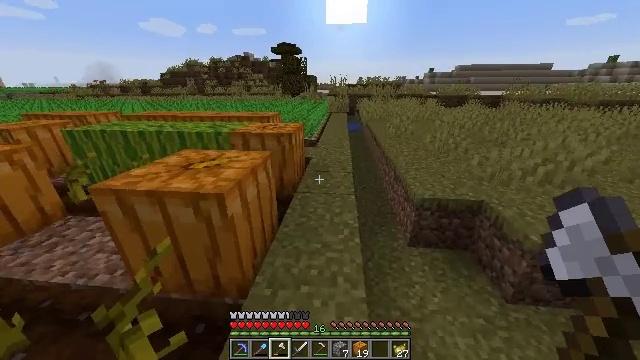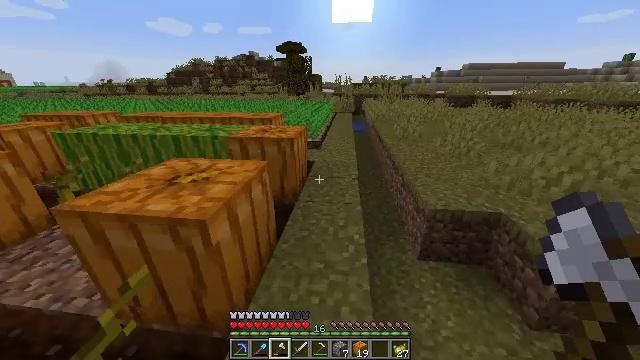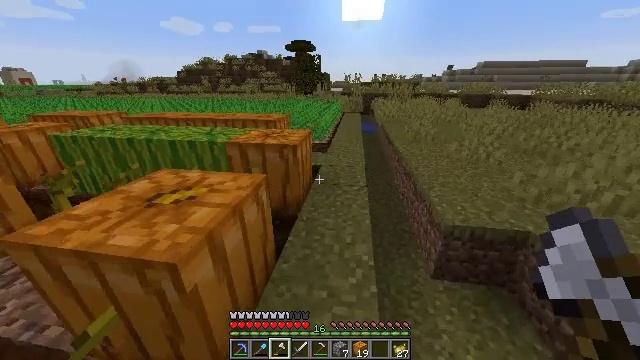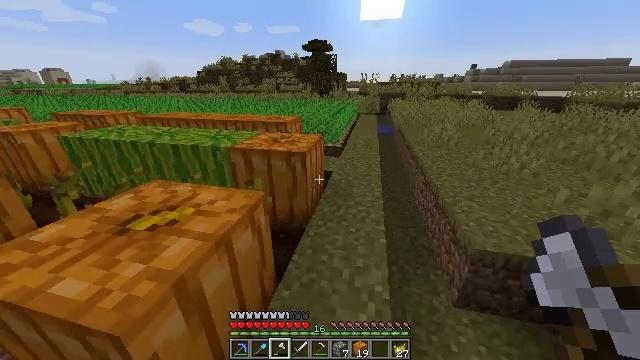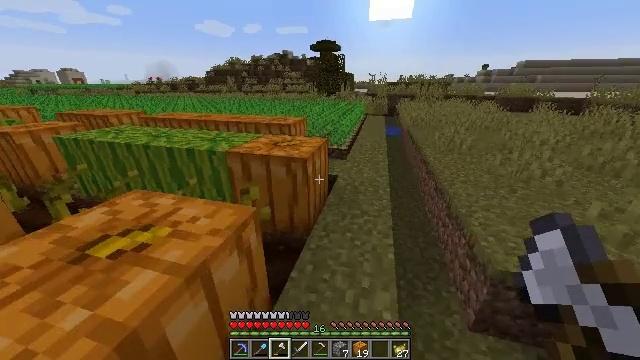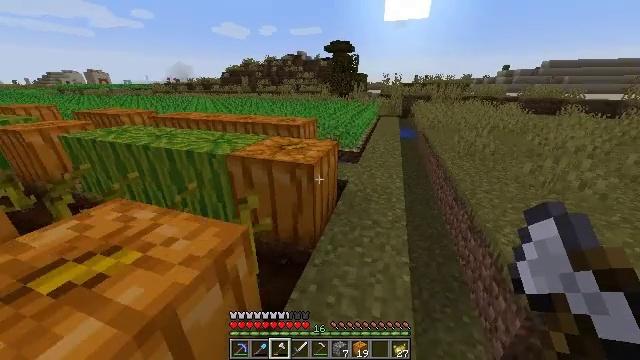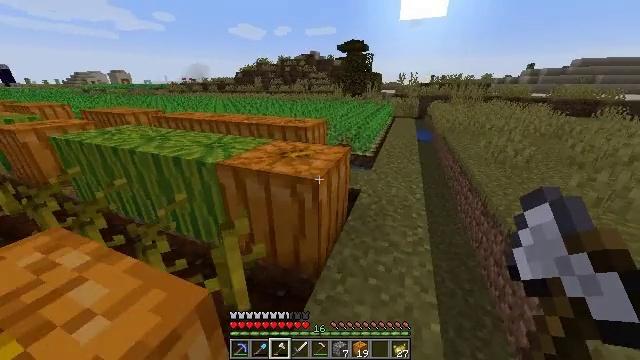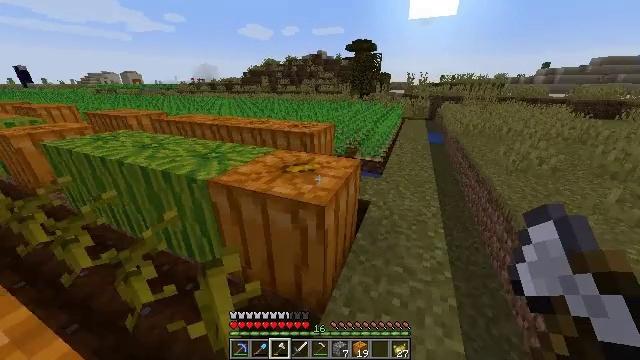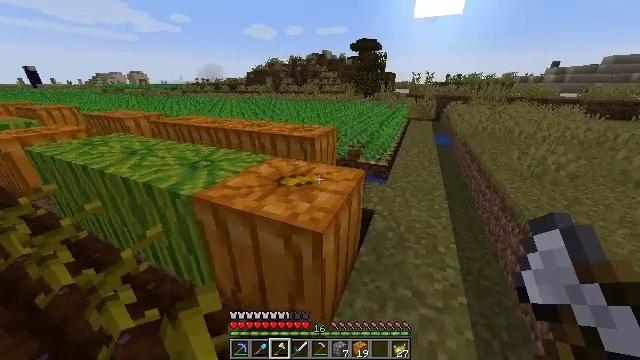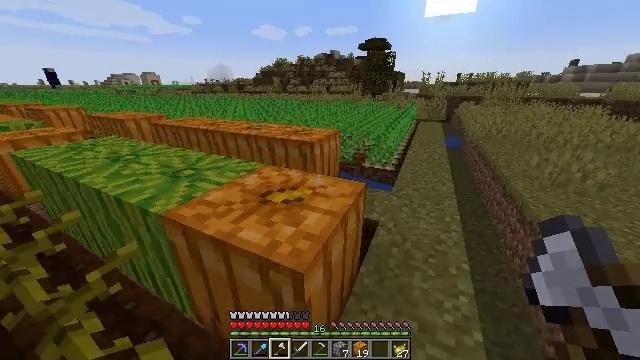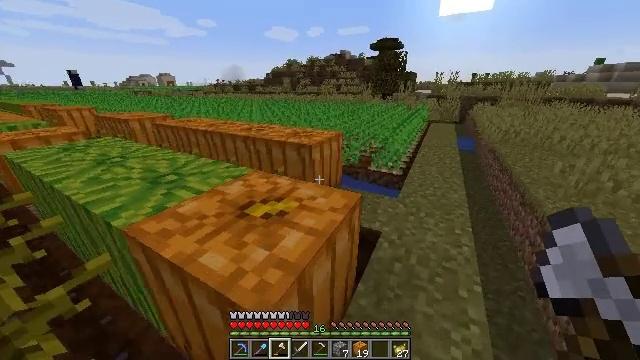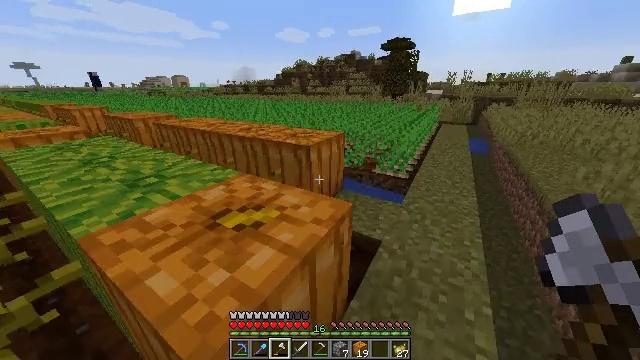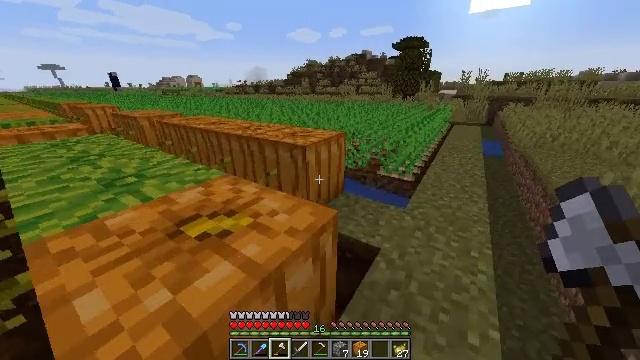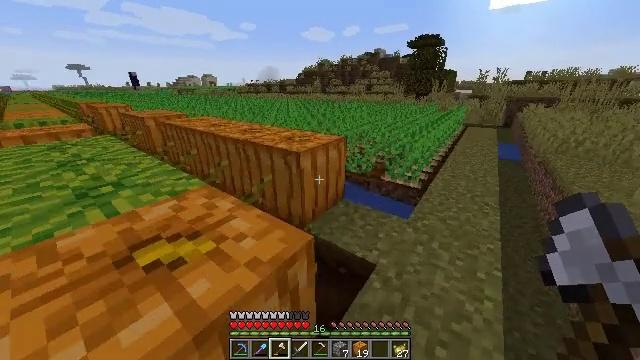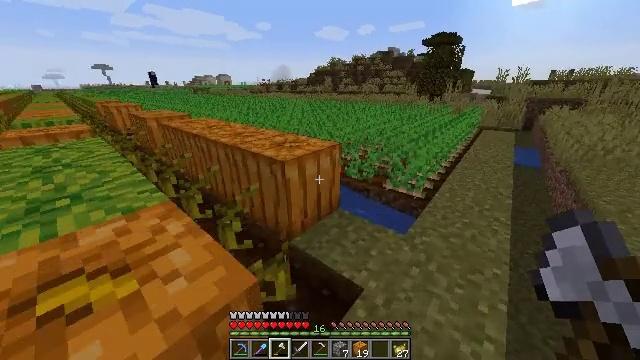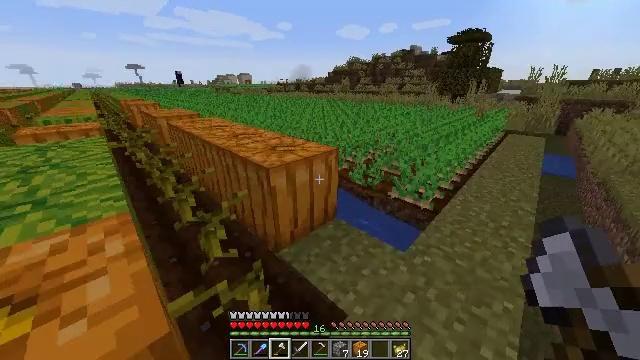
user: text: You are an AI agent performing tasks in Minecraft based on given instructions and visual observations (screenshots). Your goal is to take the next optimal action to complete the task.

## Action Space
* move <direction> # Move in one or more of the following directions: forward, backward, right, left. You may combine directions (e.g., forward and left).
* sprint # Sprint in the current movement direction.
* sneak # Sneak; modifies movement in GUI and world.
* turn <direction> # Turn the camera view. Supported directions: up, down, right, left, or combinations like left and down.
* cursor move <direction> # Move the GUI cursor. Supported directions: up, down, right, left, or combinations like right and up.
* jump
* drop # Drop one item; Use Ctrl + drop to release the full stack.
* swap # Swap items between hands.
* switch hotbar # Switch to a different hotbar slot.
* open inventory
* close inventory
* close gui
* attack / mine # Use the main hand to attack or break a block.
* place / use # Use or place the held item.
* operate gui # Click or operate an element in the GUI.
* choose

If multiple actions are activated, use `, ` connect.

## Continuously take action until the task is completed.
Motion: motion action
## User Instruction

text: Gather a pumpkin block.
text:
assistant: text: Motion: move forward, turn left
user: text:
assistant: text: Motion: move forward, turn left
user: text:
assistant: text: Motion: move forward, turn left
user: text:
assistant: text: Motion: move forward, turn left
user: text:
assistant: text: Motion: move forward, turn left
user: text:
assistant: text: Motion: move forward, turn left
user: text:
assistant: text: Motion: move forward, turn left
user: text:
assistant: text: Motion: move forward and move right, turn left
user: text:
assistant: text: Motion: move forward and move right, turn left
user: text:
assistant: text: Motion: move forward and move right, turn left
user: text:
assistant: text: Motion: move forward and move right, turn left
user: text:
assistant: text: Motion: move forward and move right, turn left
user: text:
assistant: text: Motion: move forward and move right, turn left
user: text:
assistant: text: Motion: move forward and move right, turn left
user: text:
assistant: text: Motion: move forward and move right, turn left
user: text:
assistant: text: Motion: move forward and move right, turn left
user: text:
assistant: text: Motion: move forward and move right, turn left and down
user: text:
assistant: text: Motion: move forward and move right, turn left
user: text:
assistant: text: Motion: move forward, turn left
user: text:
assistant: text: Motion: turn left
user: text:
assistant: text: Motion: attack / mine
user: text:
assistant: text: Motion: attack / mine
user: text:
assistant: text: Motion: attack / mine
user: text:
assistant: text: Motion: attack / mine
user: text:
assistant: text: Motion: attack / mine
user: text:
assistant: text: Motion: attack / mine
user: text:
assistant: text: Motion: move forward, attack / mine
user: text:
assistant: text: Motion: move forward, attack / mine
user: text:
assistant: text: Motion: move forward, attack / mine
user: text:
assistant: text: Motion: move forward, attack / mine